Question:
As shown click the top three buttons will pop up a view on the basic view. What the view is? CALayer? Or just a small size UITableView? How to implement this?
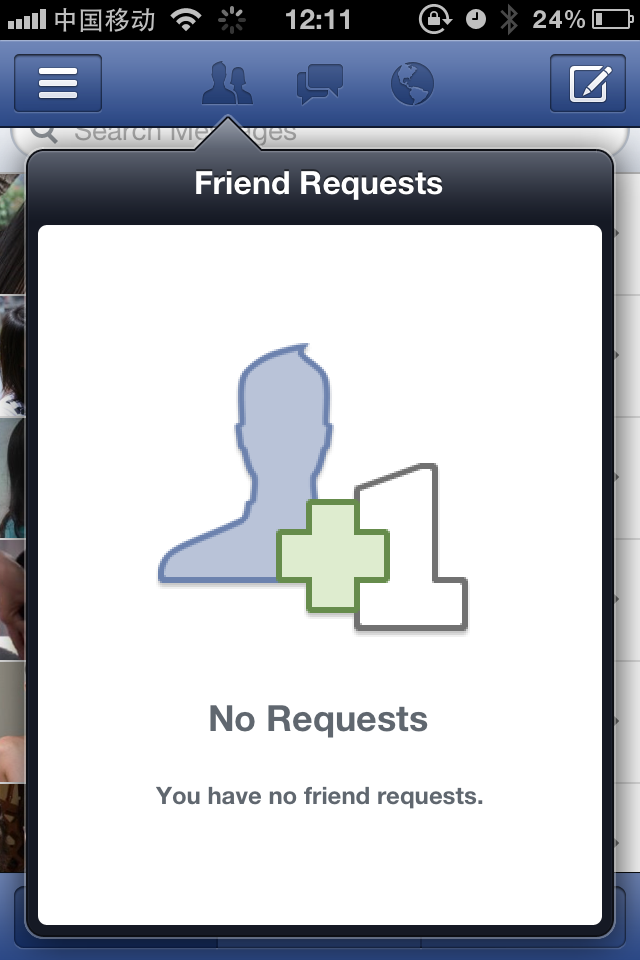
Answer: I belevie this is a custom view that contains a table view inside it. it is very simple to implement that, As this is not a full tutorial I can imagine the basic steps I would do:
the shape could be a combination of layers or more reasonable drawn with Quartz2D:
I would do it this way:
1. create view and draw the frame with a BezierPath in the drawRect: + (UIBezierPath *)bezierPathWithRoundedRect:(CGRect)rect cornerRadius:(CGFloat)cornerRadius
2. draw the top black bar and the title on the top.
3. draw the top triangle and add to the view a property that will set the position according to the button position. then you could conditionally change the draw position of the triangle.
4. add a sub view of a table view and assign the view as a DataSource and a Delegate of it, and then do all the table view implementation.
Good luck